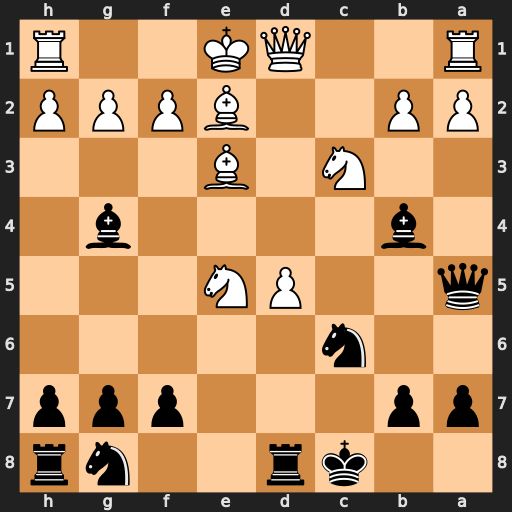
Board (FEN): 2kr2nr/pp3ppp/2n5/q2PN3/1b4b1/2N1B3/PP2BPPP/R2QK2R
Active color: b
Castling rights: KQ
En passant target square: -
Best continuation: Bxc3+ bxc3 Qxc3+ Kf1 Bxe2+